Current action and preconditions to check: trajectory_clear

Your task: For each precondition in the list above, predict whether it will hold at this action.

Consider the current scene as observed from the mobile robot's camera, and analyze the predicted future states of all dynamic agents (e.g., people, animals, vehicles, or any moving entities) within the NEXT SECOND.

IMPORTANT: Only answer "very likely" if you are absolutely certain—based on strong, clear evidence—that a dynamic agent will violate the precondition in the predicted future state. Do NOT answer "very likely" for unlikely, ambiguous, or low-probability risks.

Ask yourself for each precondition: Is there a high probability, with clear and convincing evidence, that the predicted future states of any dynamic agent will interfere with the predicted future state of the currently executing action within the NEXT SECOND, causing that precondition to fail?

Assess the risk level based on these predictions. Use "likely" or "very likely" if motions create a clear risk of interference.

Use "neutral" or "improbable" if agents are nearby but their predicted paths are clearly diverging or non-conflicting.

Failure Risk Categories: "very improbable", "improbable", "neutral", "likely", "very likely"

Answer Format: Output ONLY the probability_of_failure value from these categories: "very improbable", "improbable", "neutral", "likely", "very likely"

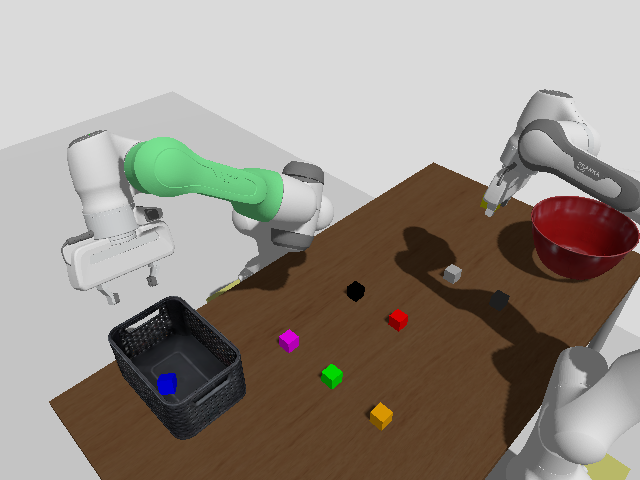

Answer: very improbable